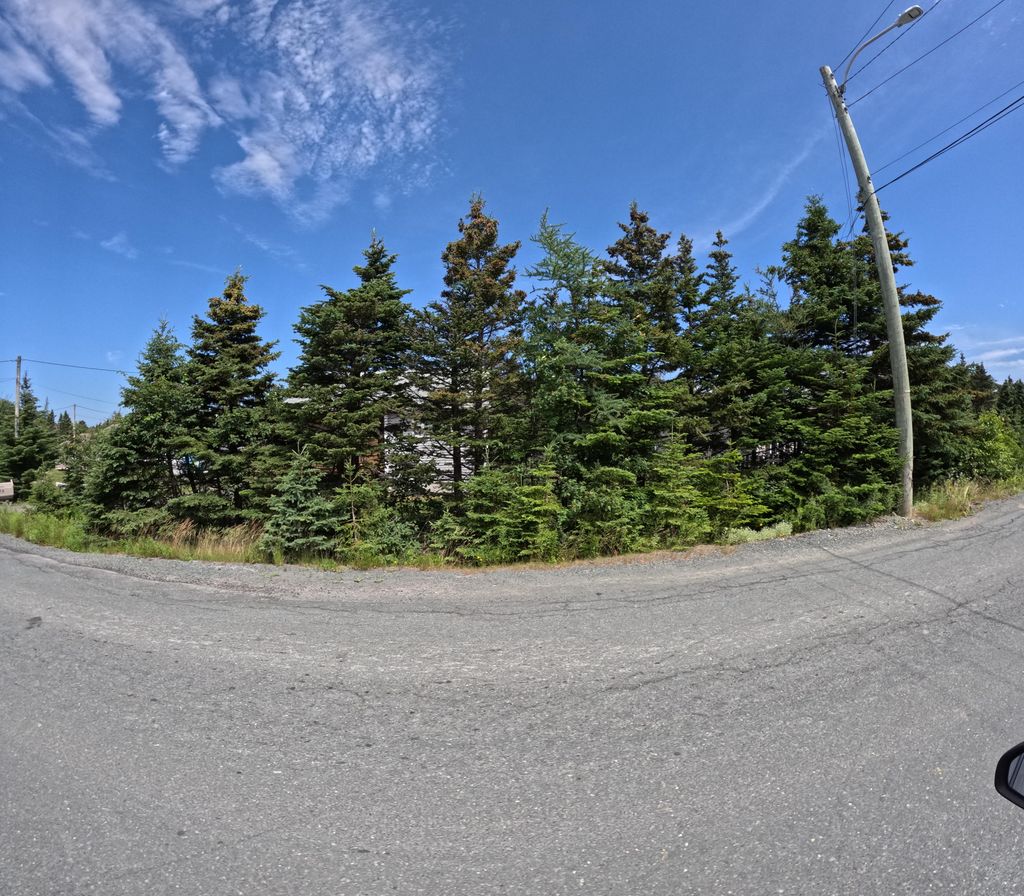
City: st_johns